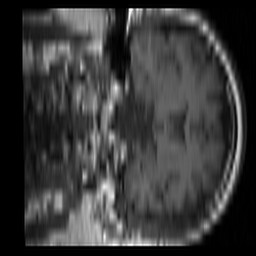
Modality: T1w
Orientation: coronal
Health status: ill
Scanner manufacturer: siemens
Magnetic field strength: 1.5 T
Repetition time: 0.4 s
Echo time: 0.014 s